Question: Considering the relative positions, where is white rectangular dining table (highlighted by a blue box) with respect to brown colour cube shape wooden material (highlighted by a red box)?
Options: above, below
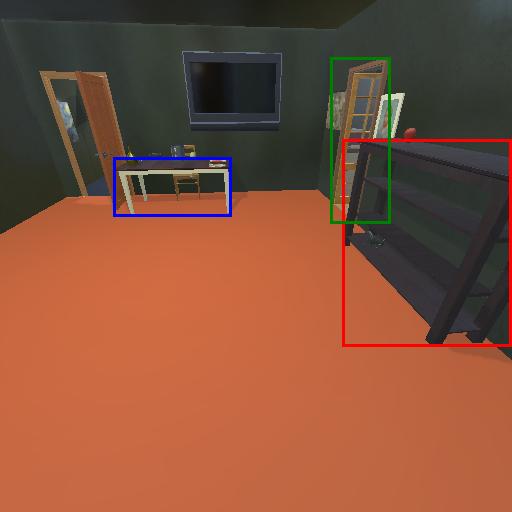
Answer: above